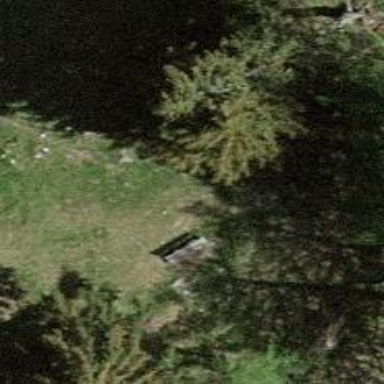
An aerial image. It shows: Bench for seating.